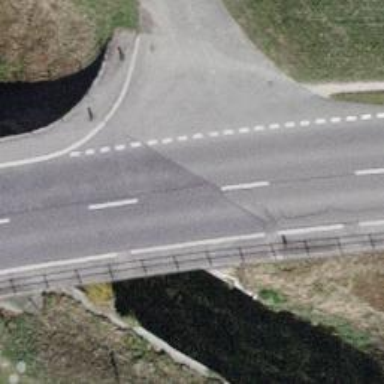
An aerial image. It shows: Tertiary road with bridge. There is sidewalk on the left side.